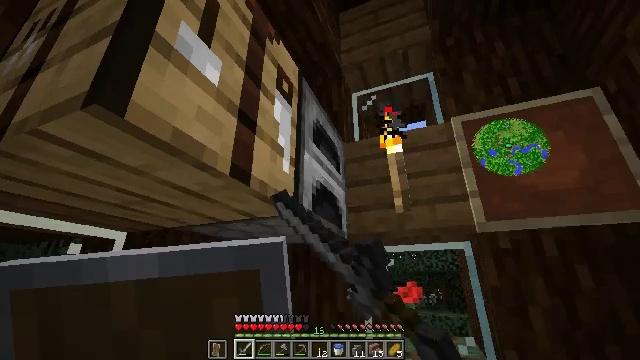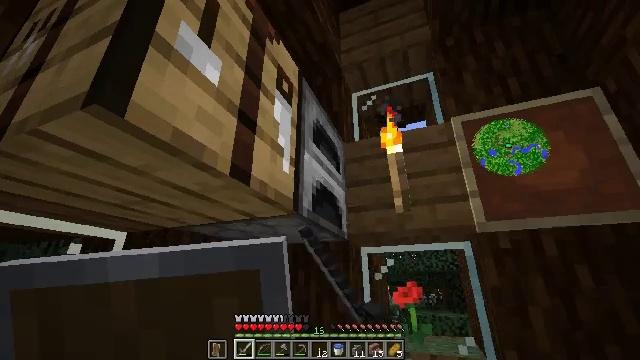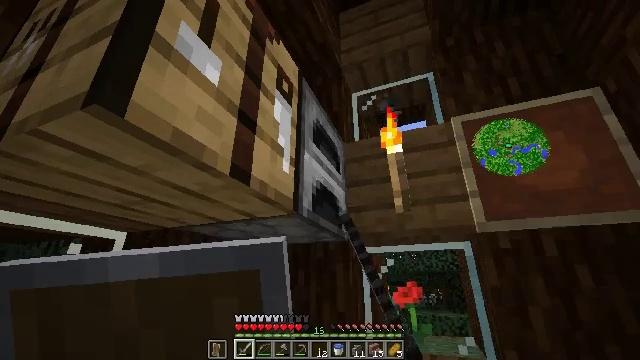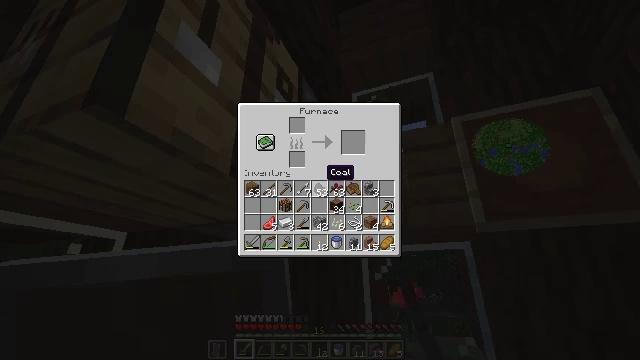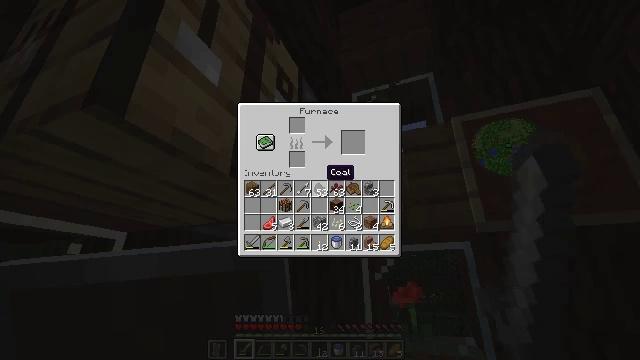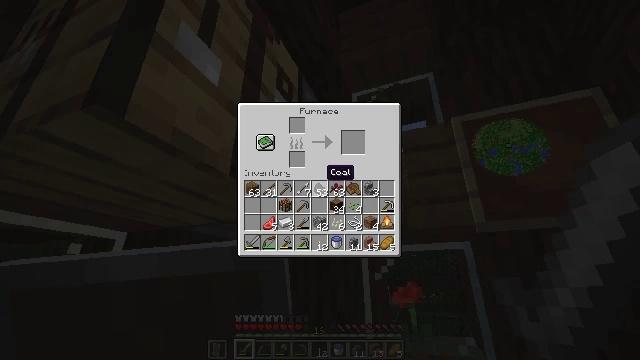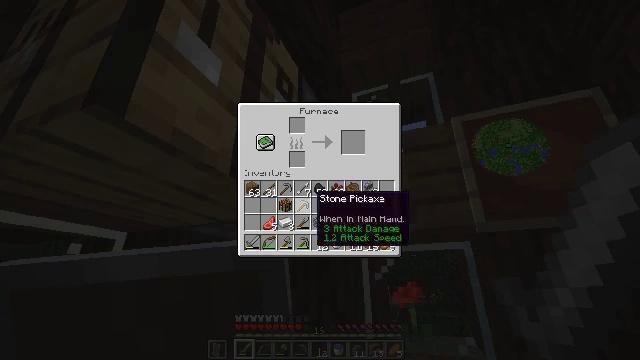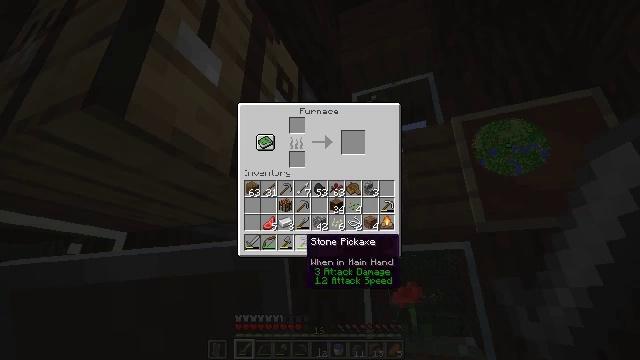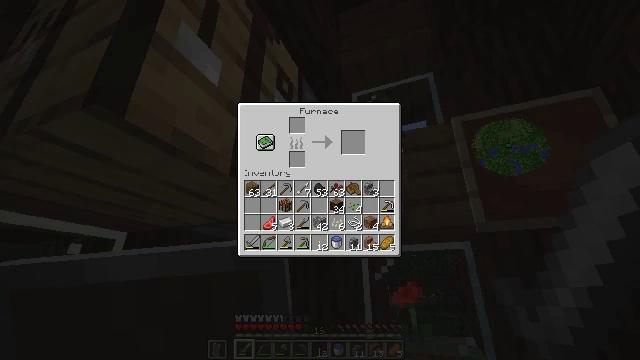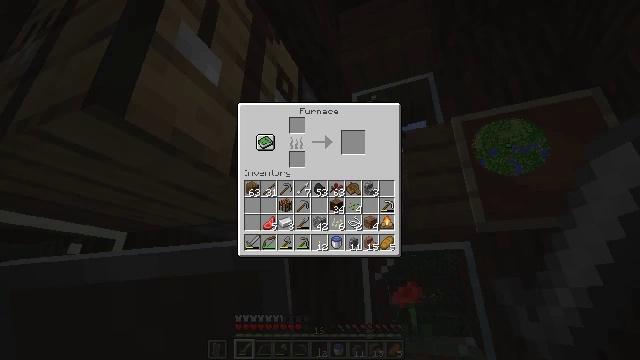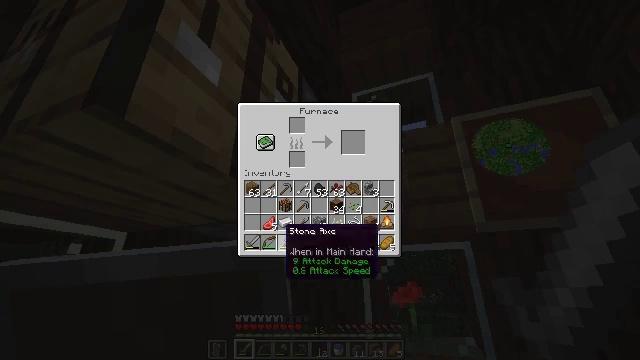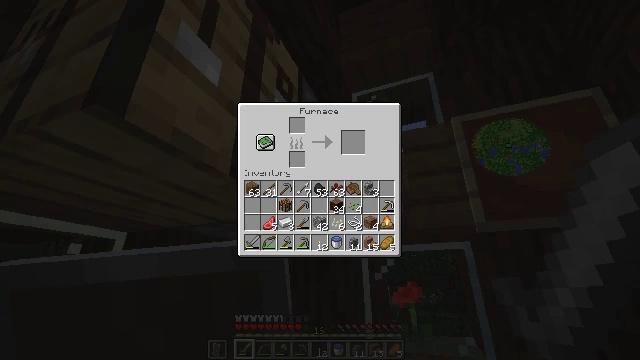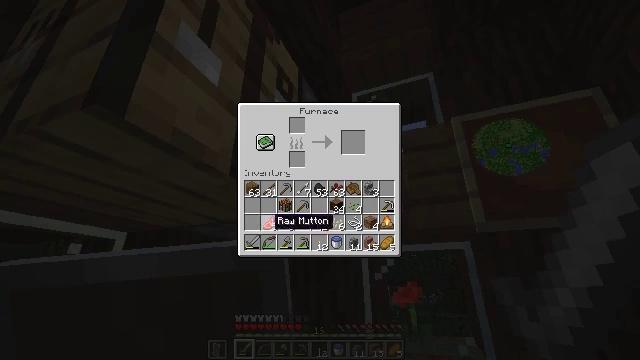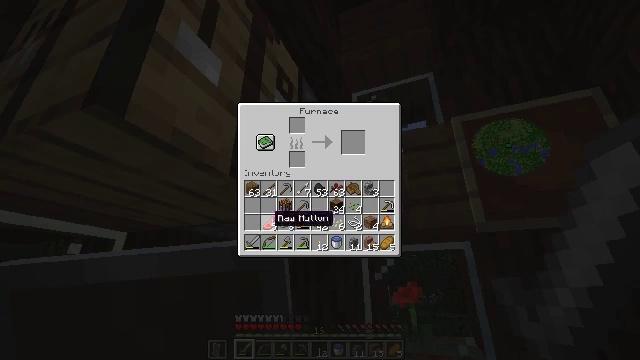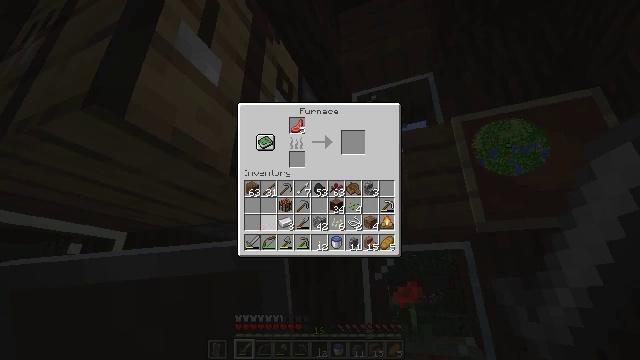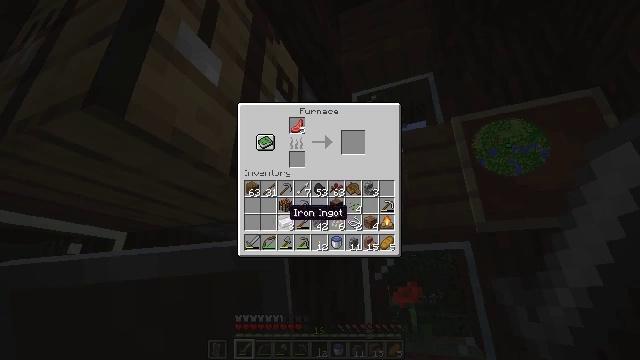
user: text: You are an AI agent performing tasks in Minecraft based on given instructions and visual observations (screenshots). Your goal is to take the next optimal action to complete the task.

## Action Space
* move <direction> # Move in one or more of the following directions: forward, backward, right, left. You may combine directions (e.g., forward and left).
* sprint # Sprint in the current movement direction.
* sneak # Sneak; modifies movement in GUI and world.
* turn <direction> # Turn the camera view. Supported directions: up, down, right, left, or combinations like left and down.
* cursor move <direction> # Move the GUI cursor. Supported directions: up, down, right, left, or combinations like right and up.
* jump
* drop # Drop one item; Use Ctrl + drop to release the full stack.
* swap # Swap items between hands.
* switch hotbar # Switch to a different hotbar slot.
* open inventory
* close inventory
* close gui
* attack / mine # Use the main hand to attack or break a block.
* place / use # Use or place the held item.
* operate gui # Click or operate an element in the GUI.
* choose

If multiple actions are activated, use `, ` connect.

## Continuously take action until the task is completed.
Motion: motion action
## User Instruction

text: Make a loom with planks and string.
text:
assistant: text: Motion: no_op
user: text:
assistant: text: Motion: no_op
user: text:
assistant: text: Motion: open gui
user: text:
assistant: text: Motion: no_op
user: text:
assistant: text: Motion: no_op
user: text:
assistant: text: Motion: cursor move left and down
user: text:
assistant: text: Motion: sneak, cursor move left and down
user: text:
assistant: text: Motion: sneak
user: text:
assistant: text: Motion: sneak
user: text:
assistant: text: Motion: sneak, cursor move left and up
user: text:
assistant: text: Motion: sneak, cursor move left
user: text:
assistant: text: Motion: sneak
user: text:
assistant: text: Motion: sneak
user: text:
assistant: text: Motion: sneak, operate gui
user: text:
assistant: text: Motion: sneak, cursor move right, operate gui
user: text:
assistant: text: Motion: sneak, cursor move right and up
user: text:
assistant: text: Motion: cursor move right
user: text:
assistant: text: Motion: no_op
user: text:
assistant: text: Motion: cursor move left and up
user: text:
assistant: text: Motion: no_op
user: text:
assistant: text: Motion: no_op
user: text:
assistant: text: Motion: operate gui
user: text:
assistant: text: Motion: operate gui
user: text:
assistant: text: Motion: cursor move left and up
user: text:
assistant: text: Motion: no_op
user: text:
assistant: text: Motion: no_op
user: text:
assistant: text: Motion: choose
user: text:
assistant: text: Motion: choose
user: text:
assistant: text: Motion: no_op
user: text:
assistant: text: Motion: no_op